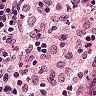
Metastatic tissue present: no